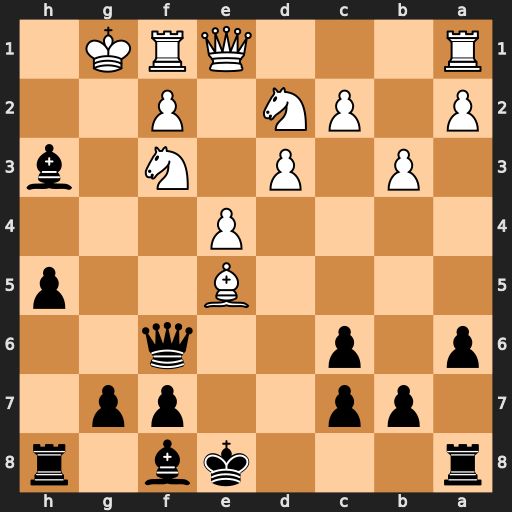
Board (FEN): r3kb1r/1pp2pp1/p1p2q2/4B2p/4P3/1P1P1N1b/P1PN1P2/R3QRK1
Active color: b
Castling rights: kq
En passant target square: -
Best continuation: Qg6+ Bg3 h4 Nxh4 Rxh4